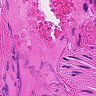
Metastatic tissue present: no